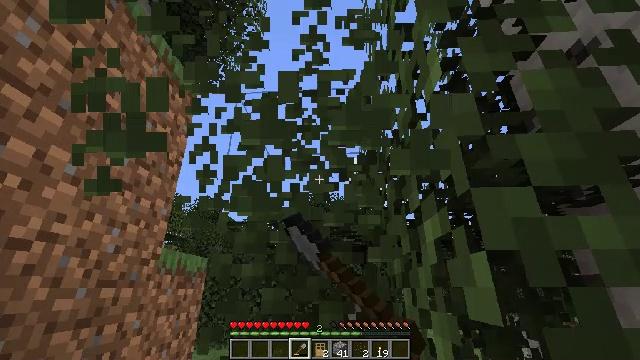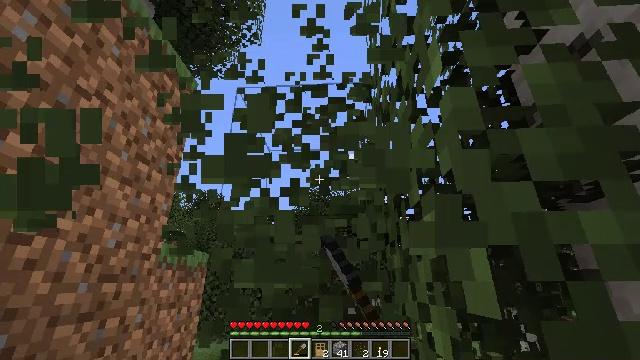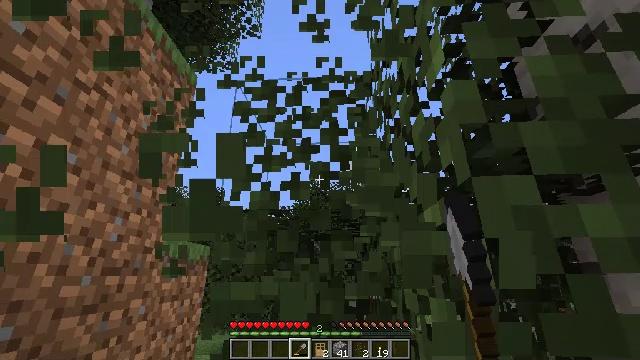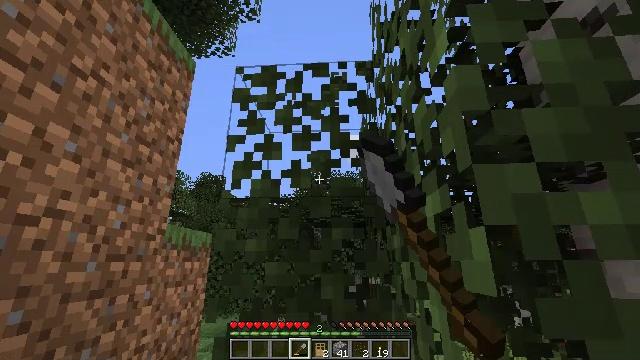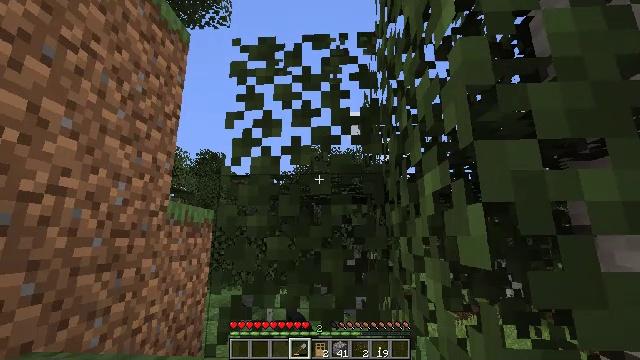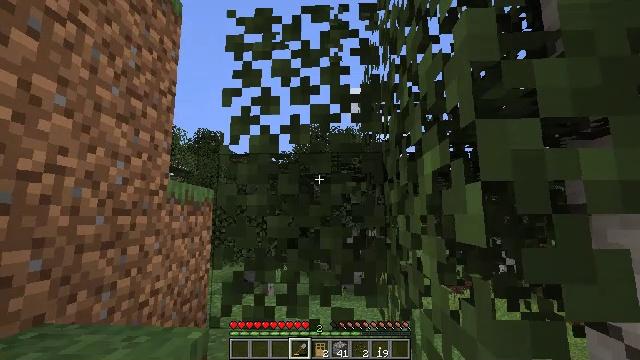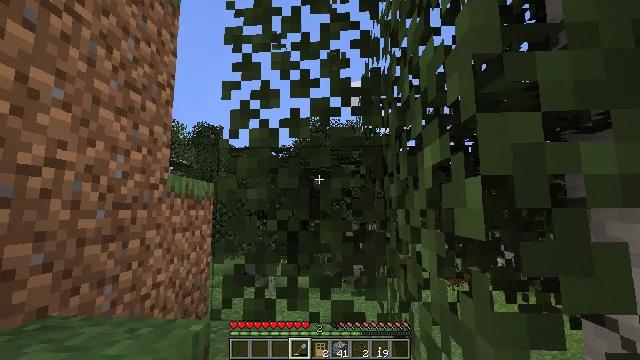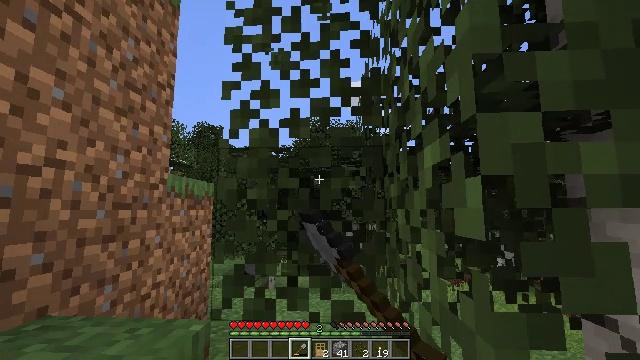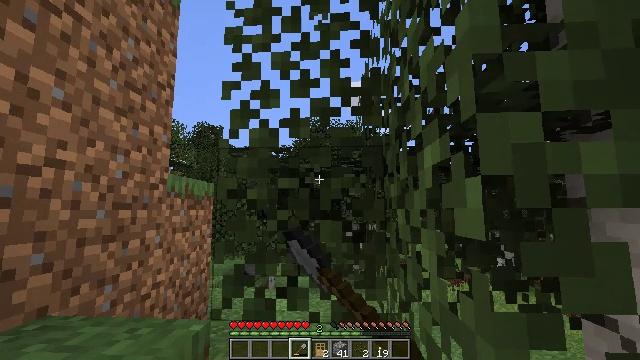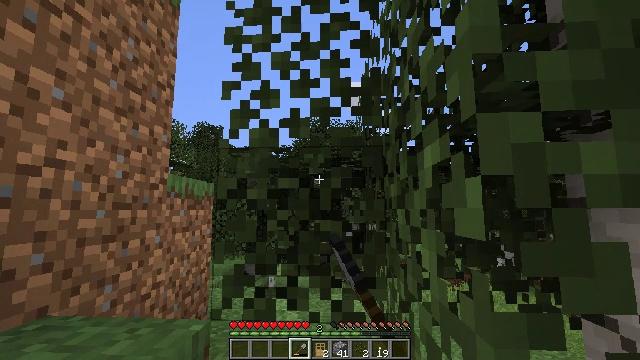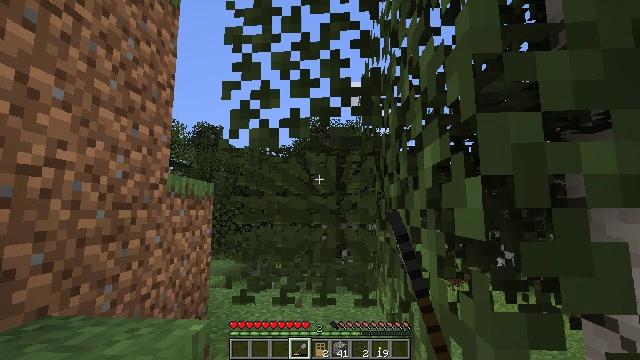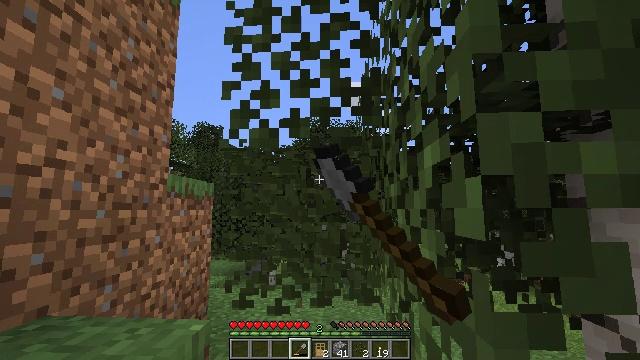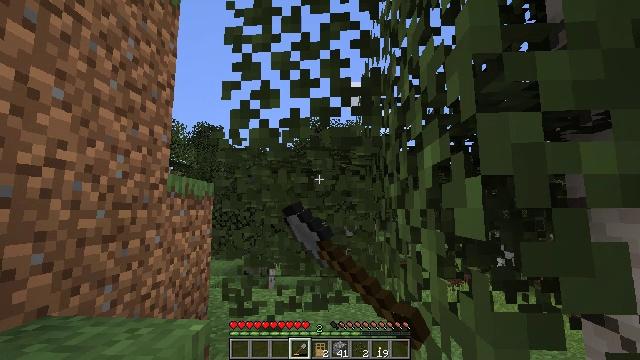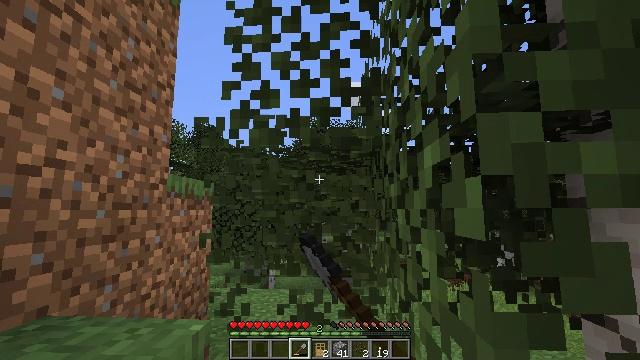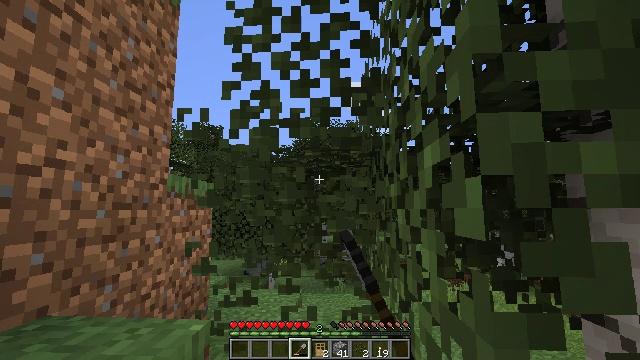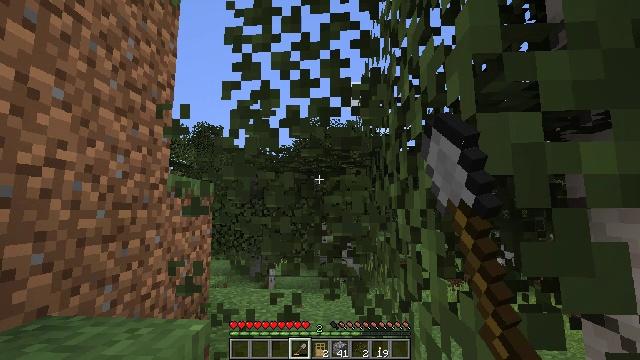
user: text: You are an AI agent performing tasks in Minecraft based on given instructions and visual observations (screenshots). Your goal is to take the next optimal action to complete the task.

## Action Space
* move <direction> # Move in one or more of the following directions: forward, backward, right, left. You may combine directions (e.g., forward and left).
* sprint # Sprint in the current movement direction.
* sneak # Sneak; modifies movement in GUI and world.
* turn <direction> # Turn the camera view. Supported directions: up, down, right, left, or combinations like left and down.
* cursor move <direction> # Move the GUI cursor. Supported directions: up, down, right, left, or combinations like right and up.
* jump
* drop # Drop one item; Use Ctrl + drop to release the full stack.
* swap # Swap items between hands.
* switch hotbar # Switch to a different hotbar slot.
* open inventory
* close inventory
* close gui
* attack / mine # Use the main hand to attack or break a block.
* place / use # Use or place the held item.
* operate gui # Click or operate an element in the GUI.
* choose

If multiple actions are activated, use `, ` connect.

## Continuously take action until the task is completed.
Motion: motion action
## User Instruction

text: Harvest birch leaves for decorations.
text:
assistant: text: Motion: turn down, attack / mine
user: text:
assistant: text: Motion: turn down, attack / mine
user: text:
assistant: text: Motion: turn down, attack / mine
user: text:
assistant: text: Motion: turn down, attack / mine
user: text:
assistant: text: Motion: turn down, attack / mine
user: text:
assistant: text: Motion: turn down, attack / mine
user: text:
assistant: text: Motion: attack / mine
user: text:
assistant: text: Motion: attack / mine
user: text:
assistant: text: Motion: attack / mine
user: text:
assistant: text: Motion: attack / mine
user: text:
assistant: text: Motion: attack / mine
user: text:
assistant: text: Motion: attack / mine
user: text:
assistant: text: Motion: attack / mine
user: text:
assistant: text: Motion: attack / mine
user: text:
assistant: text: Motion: attack / mine
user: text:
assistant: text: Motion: attack / mine
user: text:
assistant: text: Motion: move forward, attack / mine
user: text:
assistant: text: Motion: move forward, attack / mine
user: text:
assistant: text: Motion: move forward, turn right and up, attack / mine
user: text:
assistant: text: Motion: move forward, turn up, attack / mine
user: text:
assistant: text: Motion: move forward, attack / mine
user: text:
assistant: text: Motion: attack / mine
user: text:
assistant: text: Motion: attack / mine
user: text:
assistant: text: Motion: attack / mine
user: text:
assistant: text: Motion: turn right and up, attack / mine
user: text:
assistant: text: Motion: attack / mine
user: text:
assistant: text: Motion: attack / mine
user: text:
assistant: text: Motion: attack / mine
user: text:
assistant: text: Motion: attack / mine
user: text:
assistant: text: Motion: attack / mine